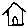
Label: house